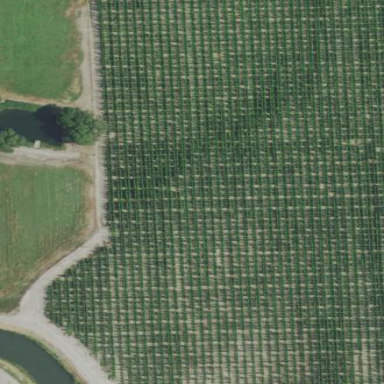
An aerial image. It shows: Orchard.